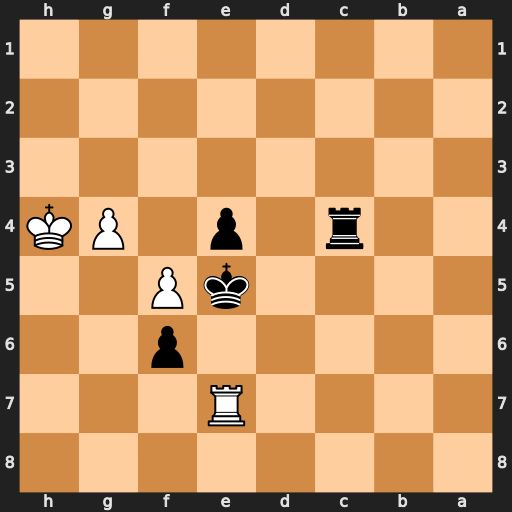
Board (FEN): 8/4R3/5p2/4kP2/2r1p1PK/8/8/8
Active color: b
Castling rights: -
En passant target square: -
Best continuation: Kf4 Kh5 e3